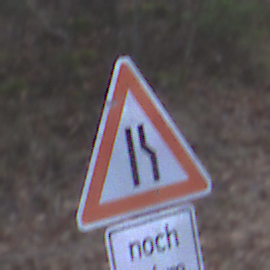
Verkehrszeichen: EinseitigVerengteFahrbahnRechts
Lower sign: LaengeEinerStrecke4
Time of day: MorningAfternoon
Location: Outdoor (Nature)
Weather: Overcast
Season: Winter
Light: Natural